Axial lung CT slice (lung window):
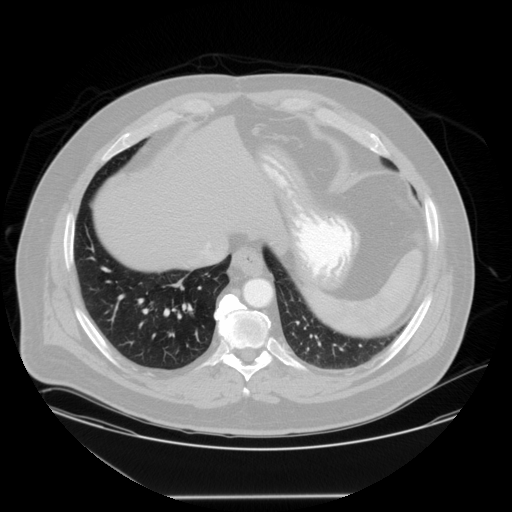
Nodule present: no